Field crop: maize
Growth stage: 1
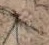
Species: salsola